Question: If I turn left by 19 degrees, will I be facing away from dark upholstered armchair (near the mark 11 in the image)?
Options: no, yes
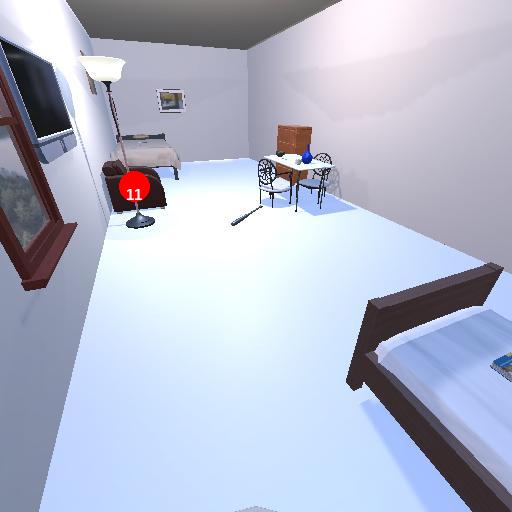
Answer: no